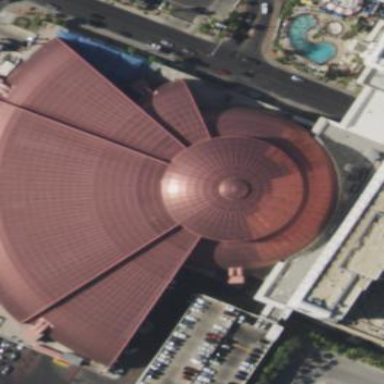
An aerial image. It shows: Building with dome-shaped roof.